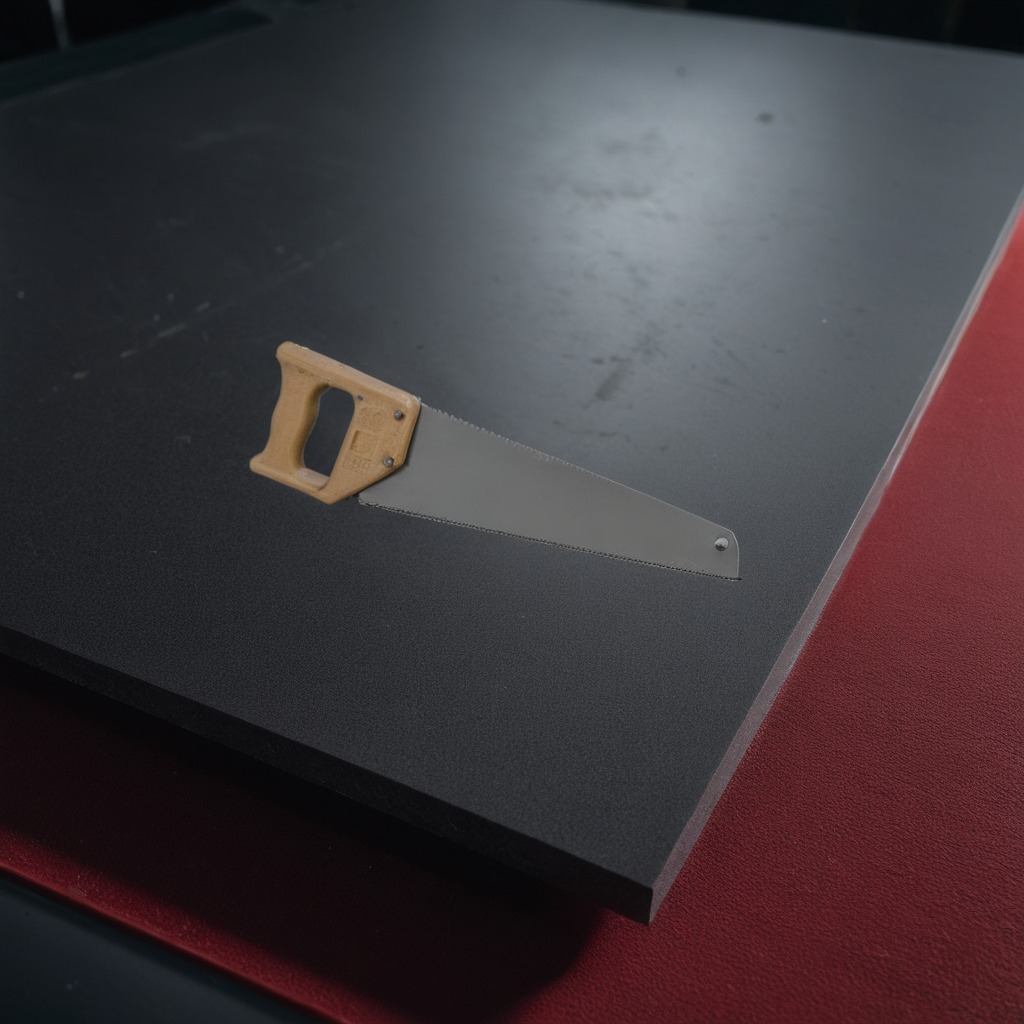
A metal saw is lying on a clean granite tabletop covered with a red rubber mat inside a workshop at night dim ambient light soft shadows worn but beneath the mat.